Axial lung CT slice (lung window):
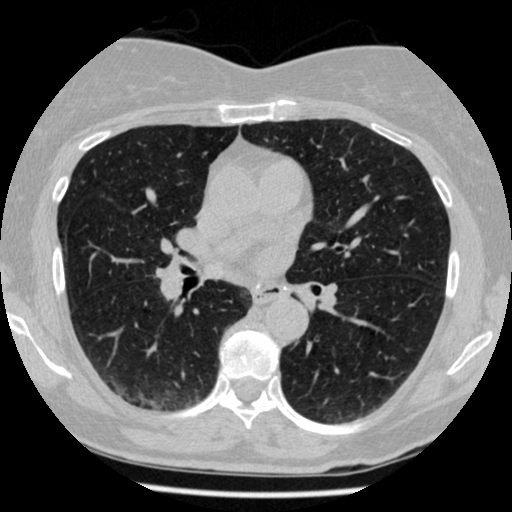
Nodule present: no